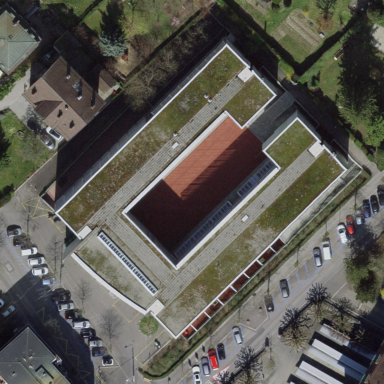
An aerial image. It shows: School.